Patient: sex F, age 71
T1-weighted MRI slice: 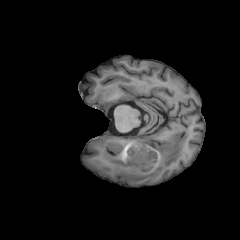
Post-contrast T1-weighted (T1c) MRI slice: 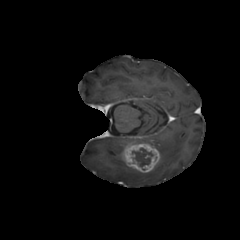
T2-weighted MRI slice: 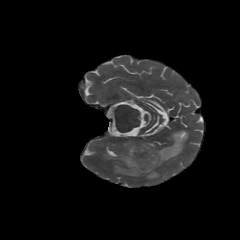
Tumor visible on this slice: yes
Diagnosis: Glioblastoma, IDH-wildtype
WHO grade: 4